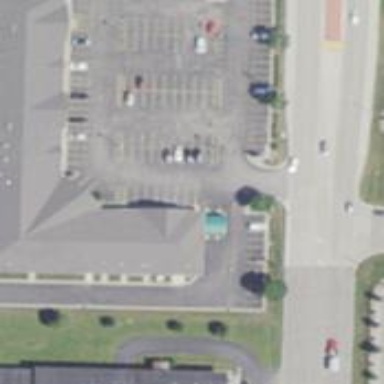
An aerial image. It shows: Commercial building.